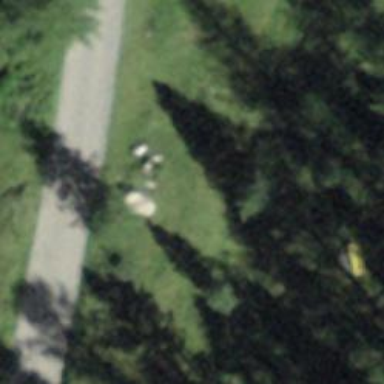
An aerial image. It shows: Bench for seating.